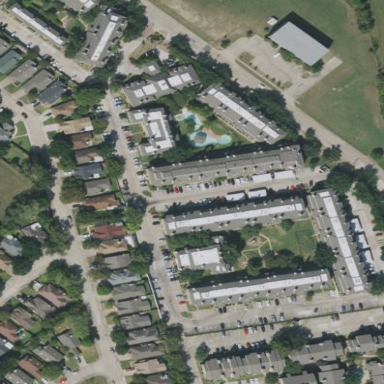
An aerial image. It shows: Residential area with apartments.